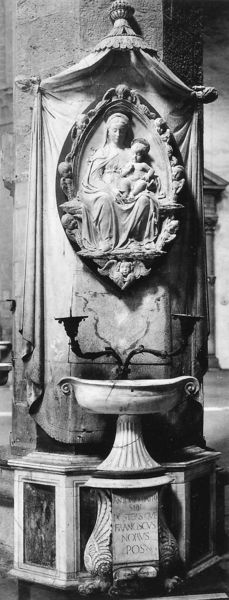
Titel: Epitaph der Familie Nori
Künstler: Antonio Rosselino
Standort: Florenz, S. Croce (EU - I - Toskana)
Schlagwörter: flügel, gemälde, nackt, schatten, wasser, frau, köpfe, licht, marmor, pfeiler, schwarz, säule, dach, architektur, federn, knoten, schale, sockel, stein, vorhang, kirche, stehend, kind, mutter, brunnen, oval, engel, skulptur, relief, schrift, ecke, thron, tafel, detail, inschrift, ornamente, kerzen, leuchter, schoß, foto, medaillon, becken, schwarzweiß, text, photo, wanne, kerzenständer, kerzenhalter, christus, jesus, mittelalter, baldachin, heilige, muschel, fresko, schnecke, heilig, putten, maria, madonna, tunika, urne, decor, zelt, armleuchter, jesuskind, taufbecken, kiche, mandorla, bassain, engelsflügel, ornamtent, christliche ikonografie, jesusfigur